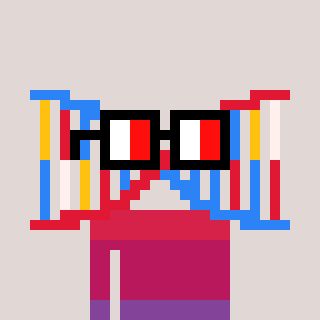
a pixel art character with square glasses with black frames and red eyes, a dna-shaped head and a magenta-colored body on a warm background